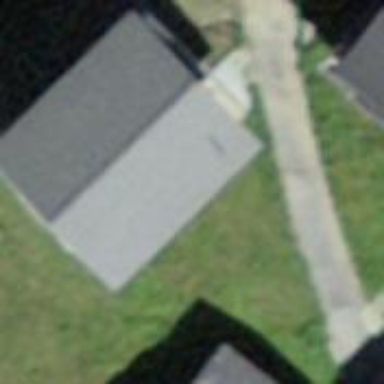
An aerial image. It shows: Part of building.